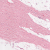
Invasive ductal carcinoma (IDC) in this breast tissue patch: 0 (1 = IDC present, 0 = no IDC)